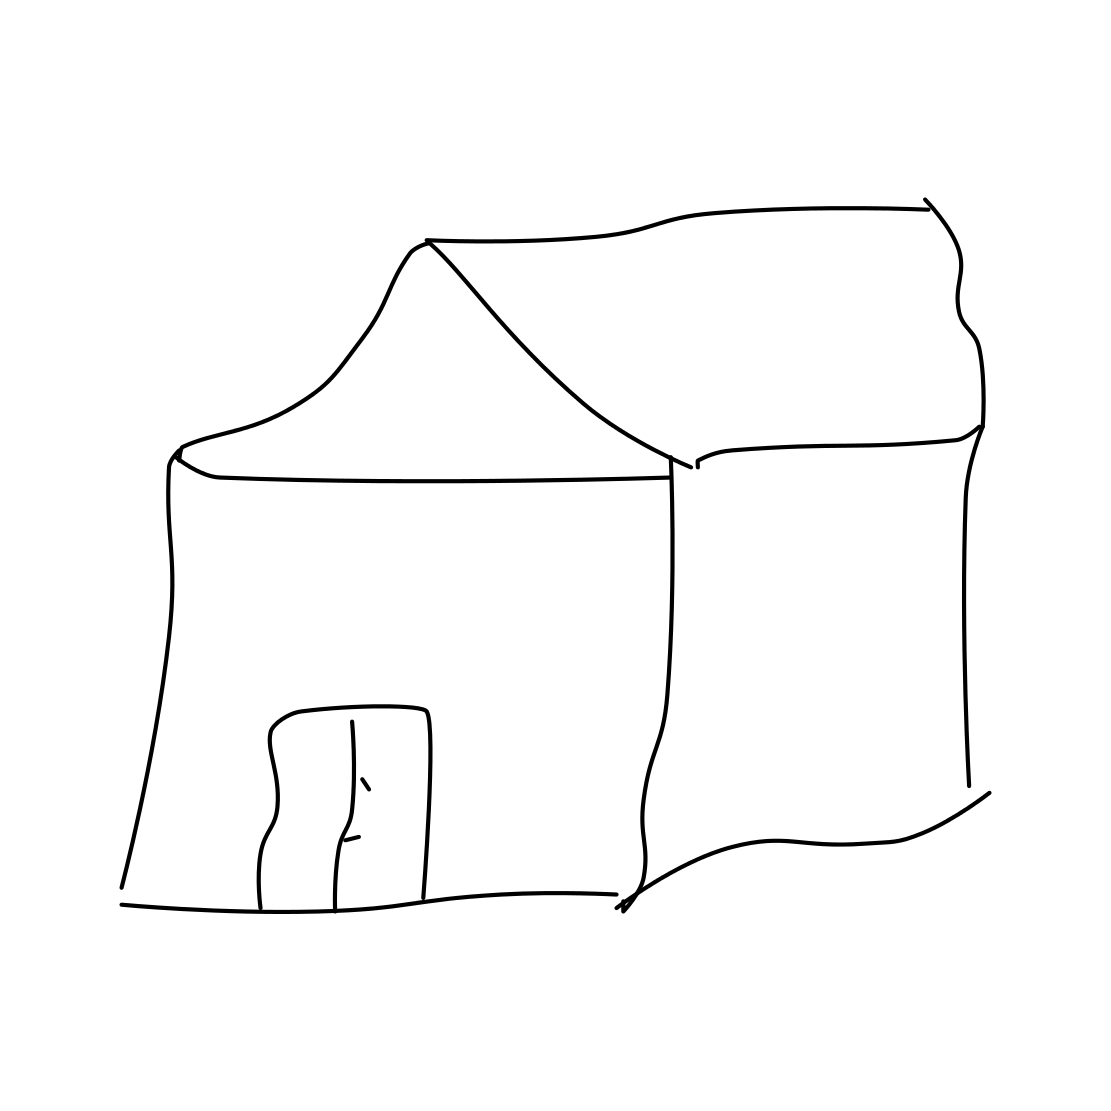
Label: barn